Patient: sex F, age 65
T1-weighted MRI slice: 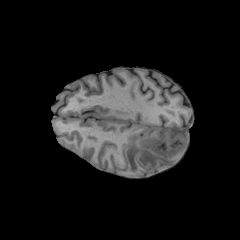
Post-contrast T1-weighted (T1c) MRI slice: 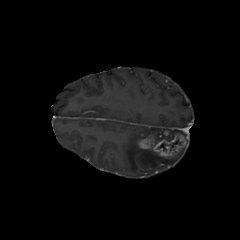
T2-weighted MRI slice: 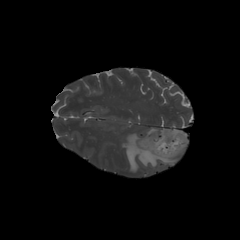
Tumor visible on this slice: yes
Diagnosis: Glioblastoma, IDH-wildtype
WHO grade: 4